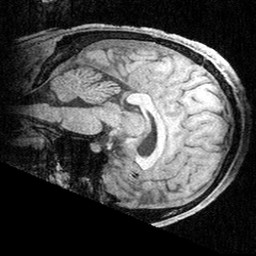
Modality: T1w
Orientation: sagittal
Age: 27
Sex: male
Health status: healthy